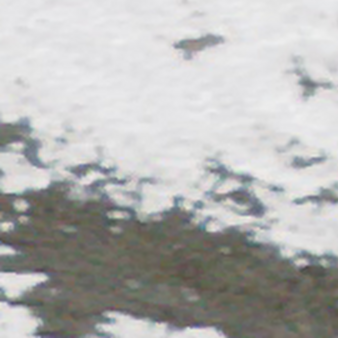
Label: other